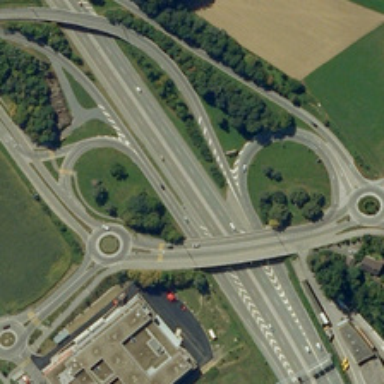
Many green plants are near a viaduct .